Interaction volume radius: 10 \u00c5
Interaction volume height: 25 \u00c5
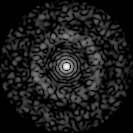
Disorder parameter: 0.8161